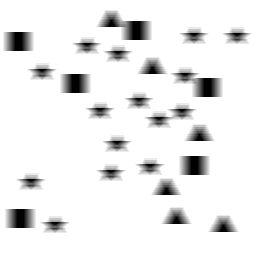
Squares: 6
Triangles: 6
Stars: 15
Total shapes: 27